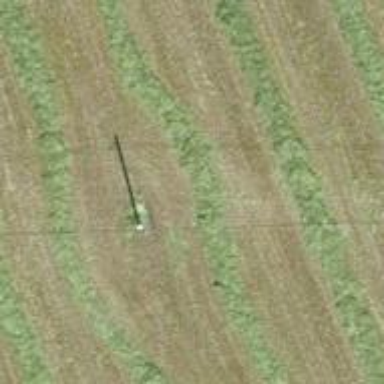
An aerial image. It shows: Power pole.